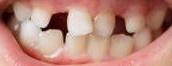
Condition: hypodontia